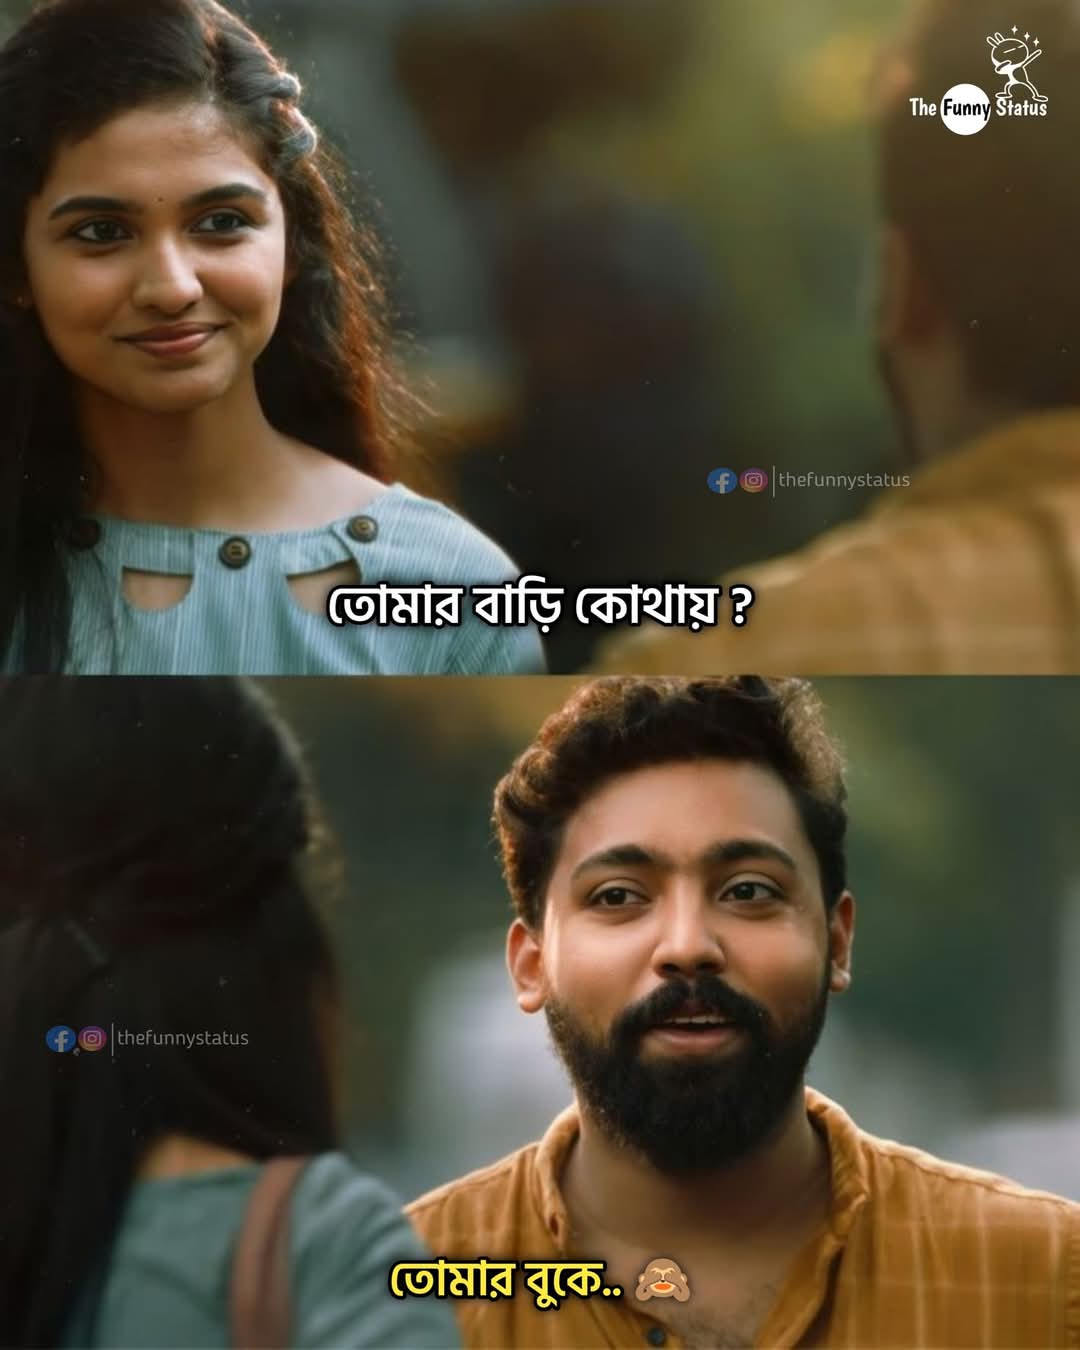
Text: তোমার বাড়ি কোথায়?
তোমার বুকে..
Label: Non Hate